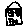
Label: house